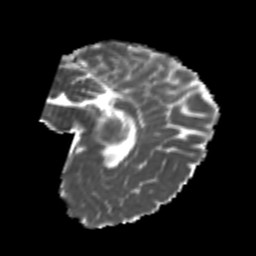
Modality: MD
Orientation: sagittal
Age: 22
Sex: female
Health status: healthy
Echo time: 0.074 s